RGB frame:
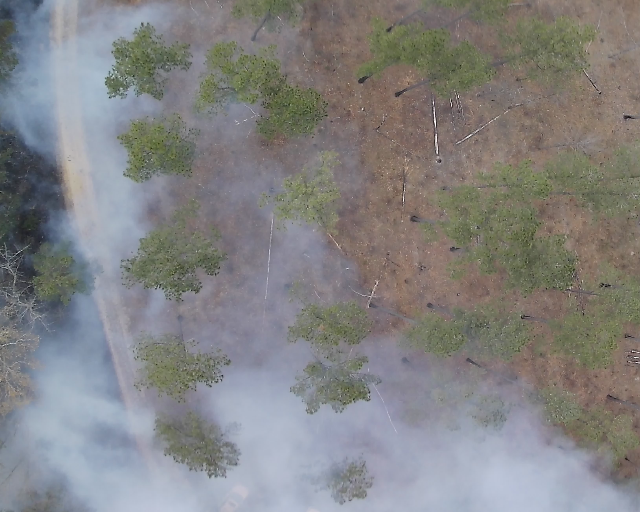
Thermal frame:
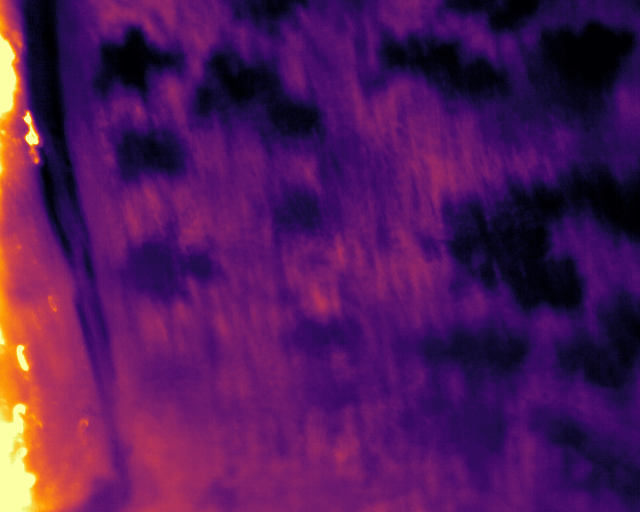
Captured: 2026-02-26 03:06:00
Pixels at or above 80 °C: 375 (fraction of frame: 0.001144)